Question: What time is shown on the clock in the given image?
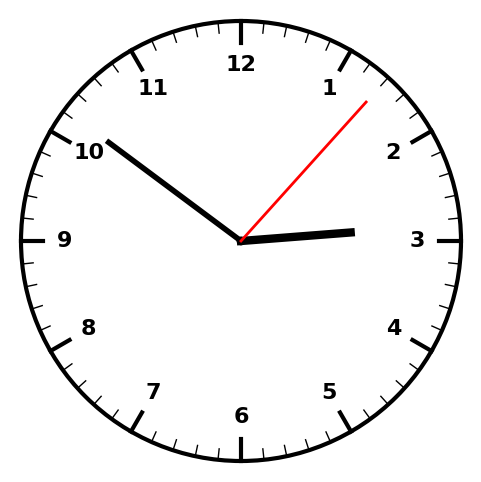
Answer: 02:51:07